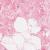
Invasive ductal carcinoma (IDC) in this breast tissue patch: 0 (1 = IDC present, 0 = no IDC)